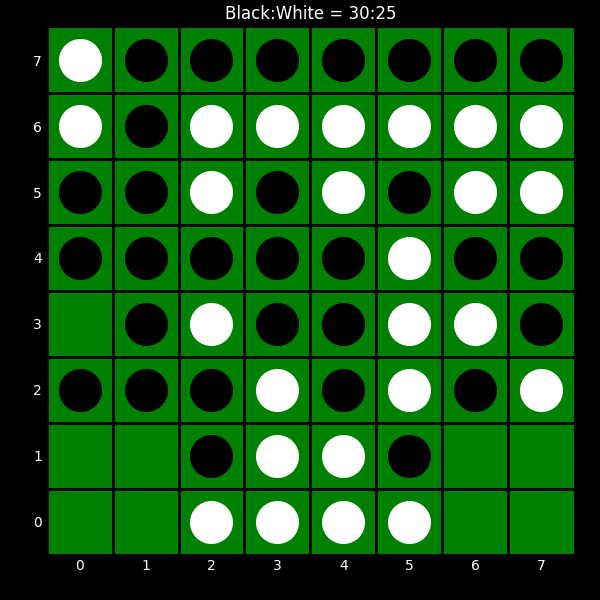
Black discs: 30
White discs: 25